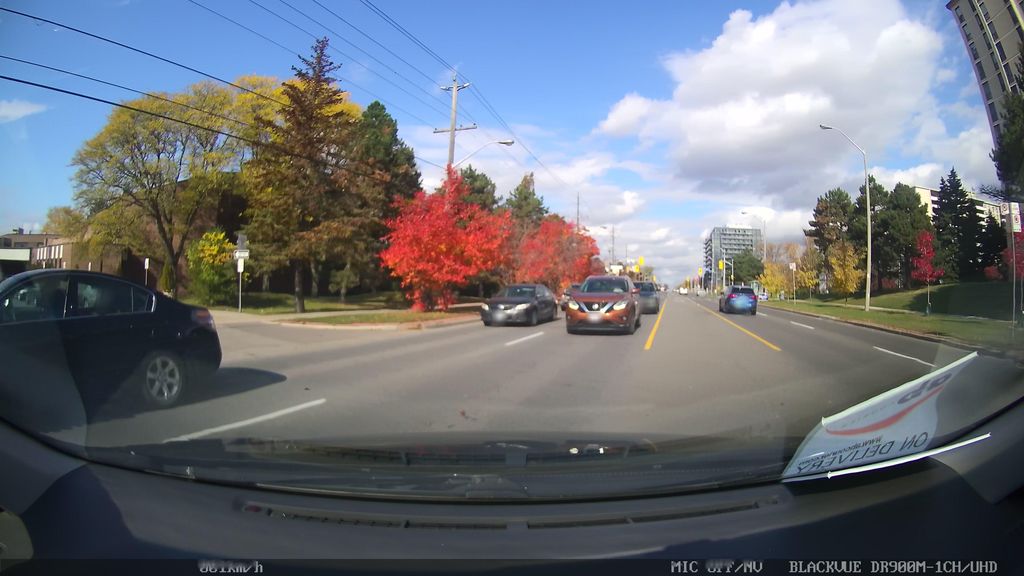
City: toronto